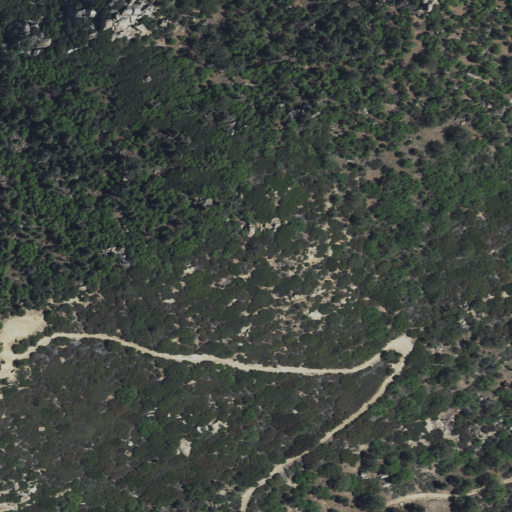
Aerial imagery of mountain in California named Hot Springs Mountain containing evergreen forest, mixed forest, open development, shrub, and low intensity development